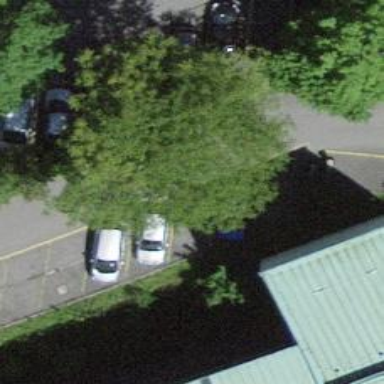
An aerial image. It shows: Asphalt parking aisle road for service vehicles.